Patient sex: M
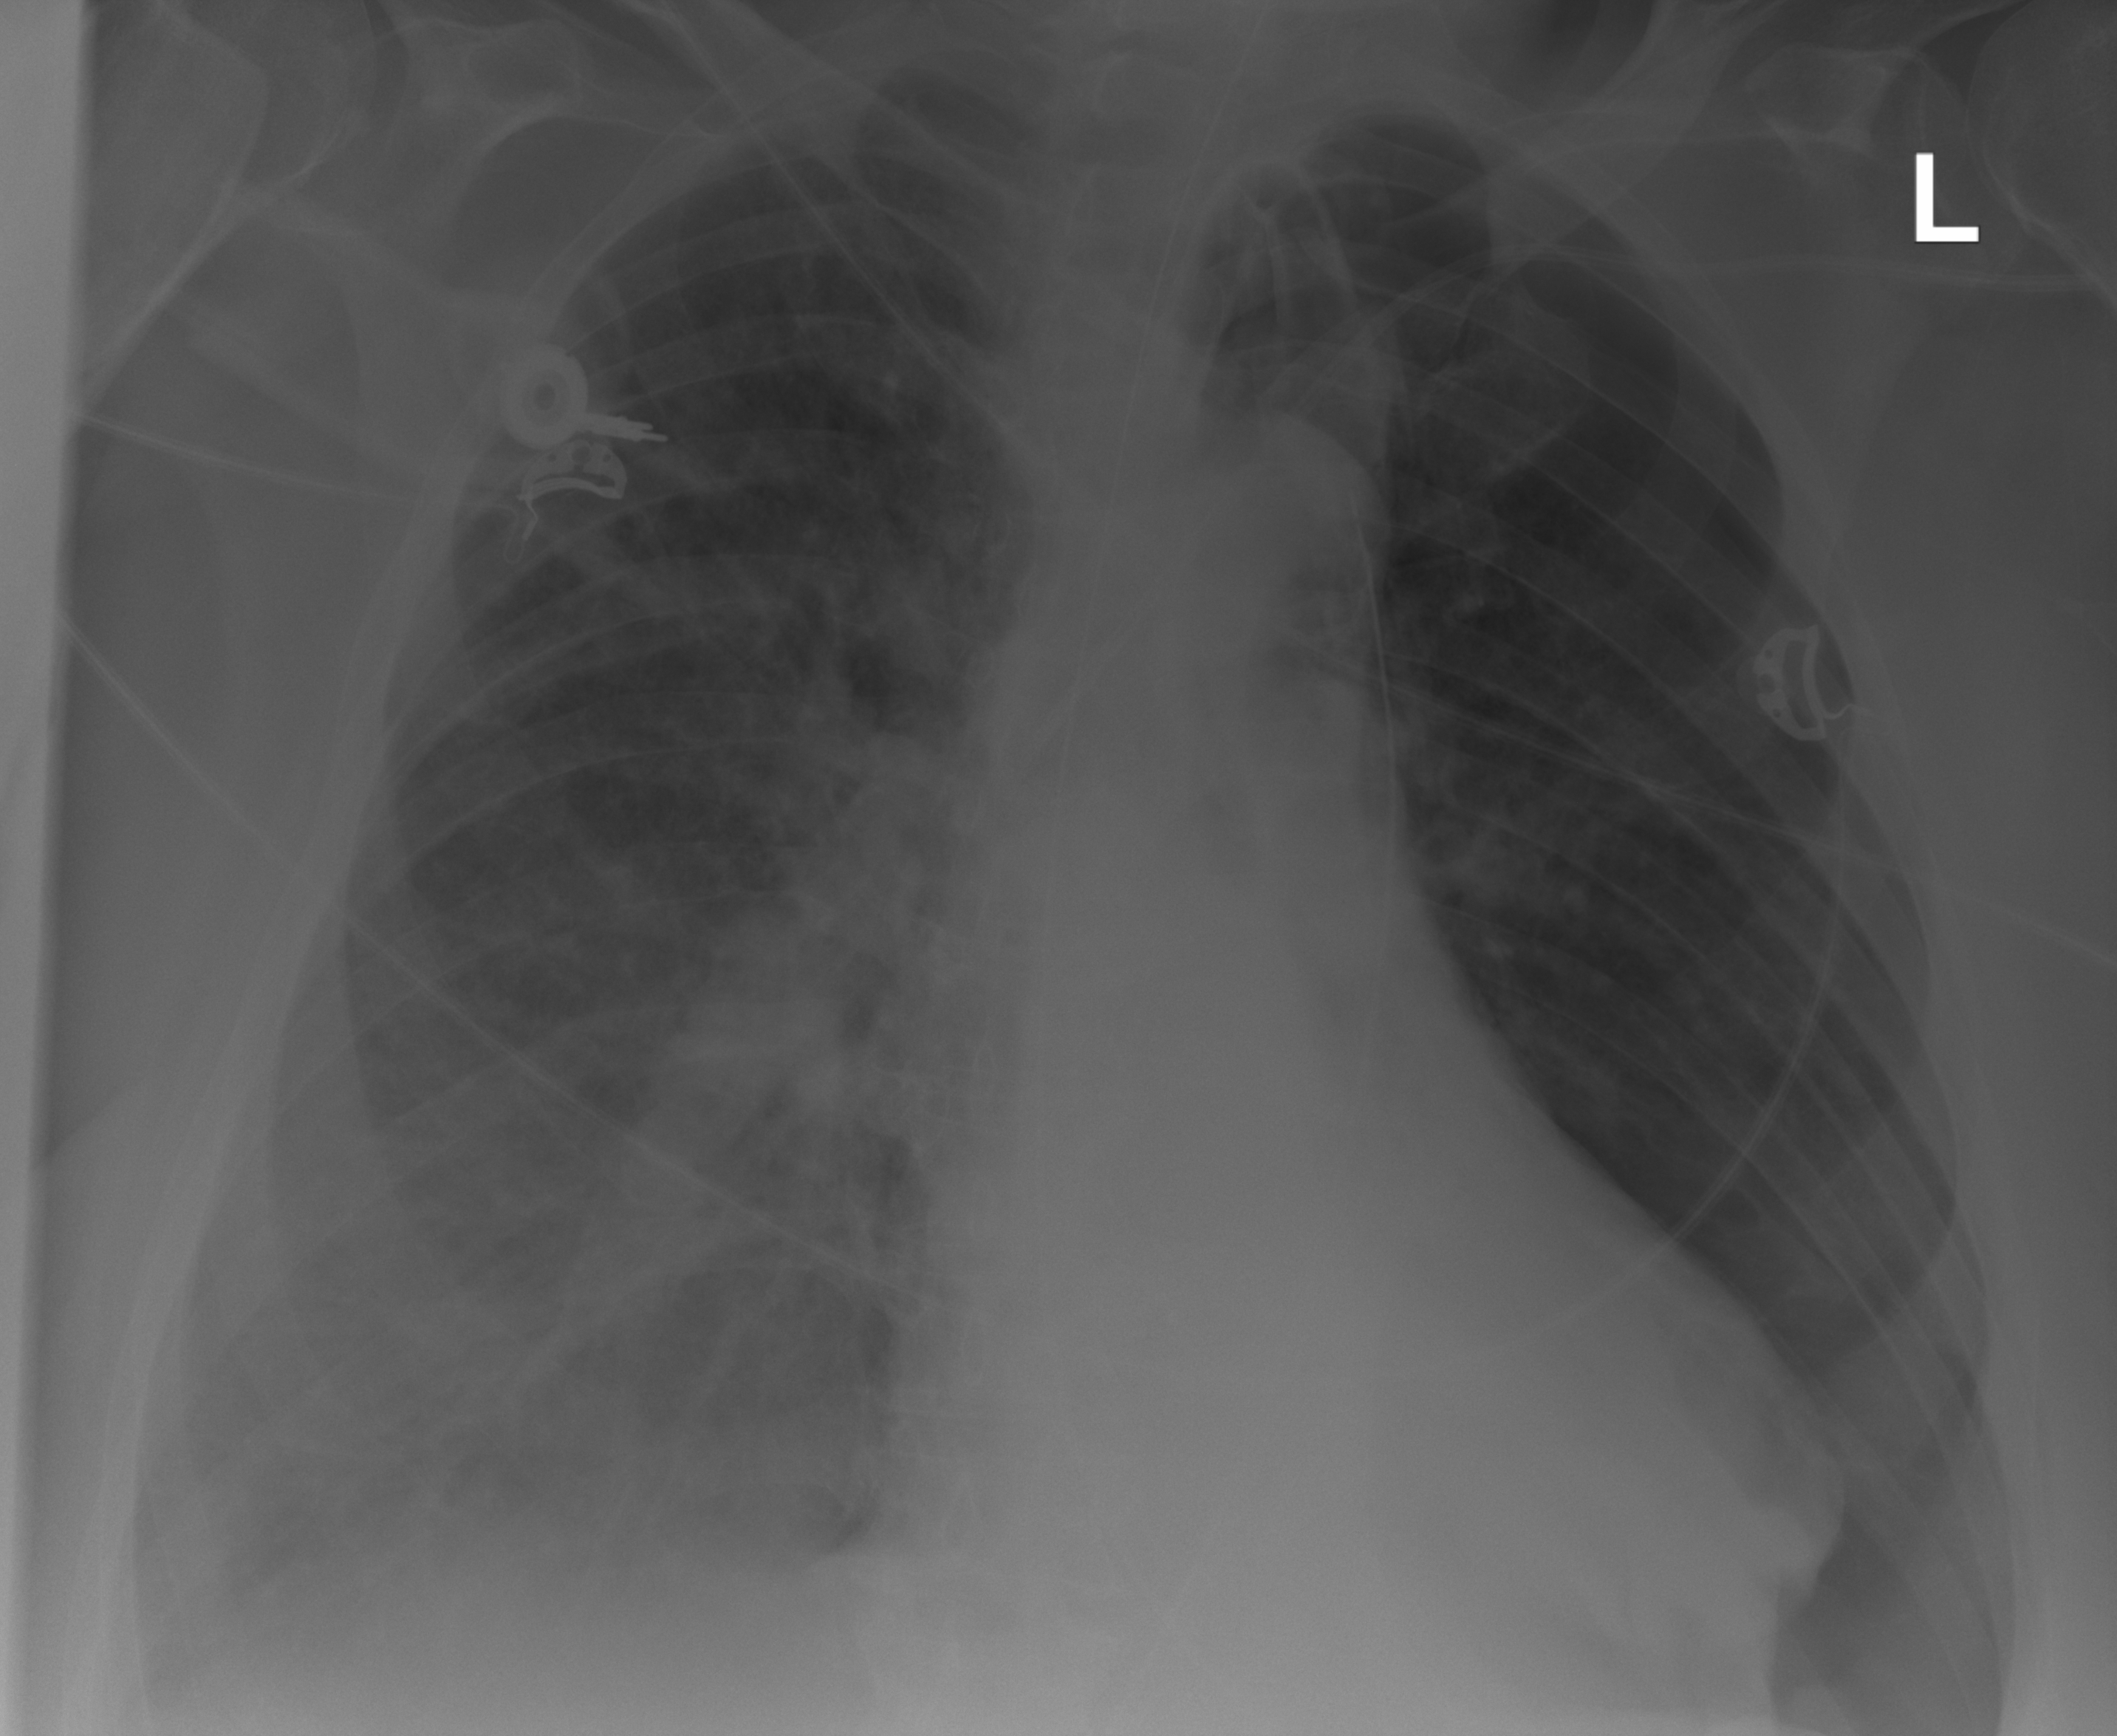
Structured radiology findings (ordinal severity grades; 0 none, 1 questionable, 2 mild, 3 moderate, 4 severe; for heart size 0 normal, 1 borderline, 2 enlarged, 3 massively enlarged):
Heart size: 0
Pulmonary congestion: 0
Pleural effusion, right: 2
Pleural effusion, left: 0
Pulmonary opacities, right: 3
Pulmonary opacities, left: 0
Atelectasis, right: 3
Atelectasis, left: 0